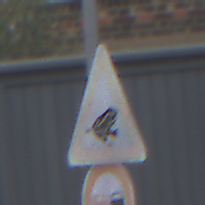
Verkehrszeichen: AmphibienwanderungLinks
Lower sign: Ueberholverbot
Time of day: MorningAfternoon
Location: Outdoor (Urban)
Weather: Overcast
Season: NotSpecified
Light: Natural